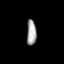
Tissue: lung
Cell type: Others
Senescence score: 0.1574
Nuclear area (px): 248
Mean DAPI intensity: 157.879